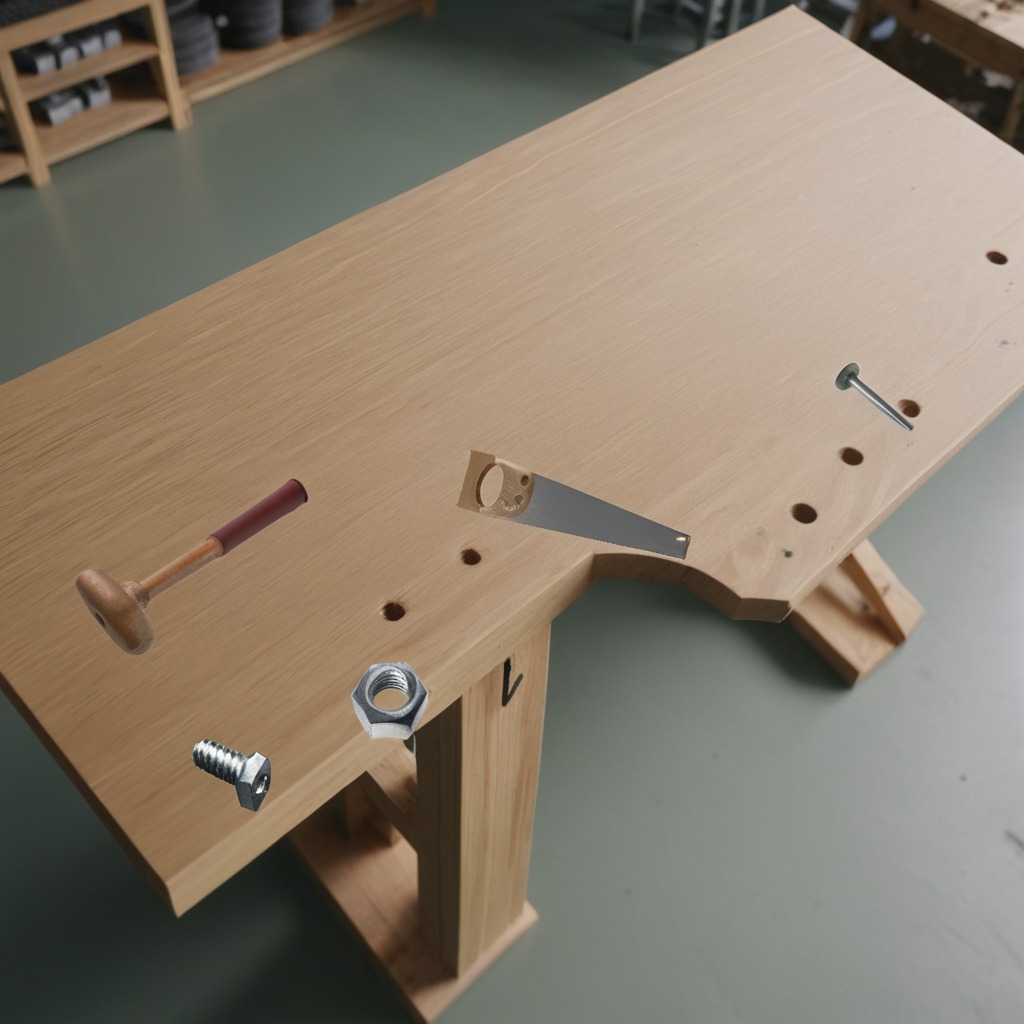
A hammer, an iron nail, a metal machine screw, a handheld metal saw, and a metal nut are lying on a workbench inside a coastal fishing gear workshop.